Question: I am getting this one error when I use the Mozilla validator:

This is the JS file:
'''
const STATE_START = Components.interfaces.nsIWebProgressListener.STATE_START;
const STATE_STOP = Components.interfaces.nsIWebProgressListener.STATE_STOP;
// Version changes:
// It used to get the lists from a PHP file, but that was putting too much of a strain on the servers
// now it uses xml files.
// Randomizes the servers to load balance
// Mozilla editor suggested no synchronous file gets, so changed it to asynchronous
// Added one more server to help with the updates (Ilovemafiaafire.net)
// Edited some redirect code that some idiots were spreading FUD about.
var xmlDoc = null;
var quickFilter_100_count_redirect_url='http://www.mafiaafire.com/help_us.php';
var countXmlUrl = 0;
//var xmlUrl = 'http://elxotica.com/xml-update/xml-list.php';
var xmlUrl = new Array(4);
xmlUrl[0] = 'http://mafiaafire.com/xml-update/mf_xml_list.xml';
xmlUrl[1] = 'http://ifucksexygirls.com/xml-update/mf_xml_list.xml';
xmlUrl[2] = 'http://ezee.se/xml-update/mf_xml_list.xml';
xmlUrl[3] = 'http://ilovemafiaafire.net/mf_xml_list.xml';
xmlUrl.sort(function() {return 0.5 - Math.random()})
var realXmlUrl = xmlUrl[countXmlUrl];
var notificationUrl = 'http://mafiaafire.com/xml-update/click_here_for_details.php';
var root_node = null;
var second_node = null;
var timervar = null;
var mafiaafireFilterUrl = '';
//Calling the interface for preferences
var prefManager = Components.classes["@mozilla.org/preferences-service;1"].getService(Components.interfaces.nsIPrefBranch);
var quickfilter_mafiaafire =
{
// get the domain name from the current url
get_domain_name:function()
{
var urlbar = window.content.location.href;
domain_name_parts = urlbar.match(/:\/\/(.[^/]+)/)[1].split('.');
if(domain_name_parts.length >= 3){
domain_name_parts[0] = '';
}
var dn = domain_name_parts.join('.');
if(dn.indexOf('.') == 0)
return dn.substr(1);
else
return dn;
},
// send ajax request to server for loading the xml
request_xml:function ()
{
//alert(countXmlUrl);
http_request = false;
http_request = new XMLHttpRequest();
if (http_request.overrideMimeType) {
http_request.overrideMimeType('text/xml');
}
if (!http_request)
{
return false;
}
http_request.onreadystatechange = this.response_xml;
http_request.open('GET', realXmlUrl, true);
http_request.send(null);
xmlDoc = http_request.responseXML;
},
// receive the ajax response
response_xml:function ()
{
if (http_request.readyState == 4)
{
if(http_request.status == 404 && countXmlUrl<=3)
{
countXmlUrl++;
//alert(xmlUrl[countXmlUrl]);
realXmlUrl = xmlUrl[countXmlUrl];
quickfilter_mafiaafire.request_xml();
}
if (http_request.status == 200)
{
xmlDoc = http_request.responseXML;
}
}
},
filterUrl:function()
{
var urlBar = window.content.location.href;
//check if url bar is blank or empty
if (urlBar == 'about:blank' || urlBar == '' || urlBar.indexOf('http')<0)
return false;
//1. get domain
processing_domain = this.get_domain_name();
//alert(processing_domain);
//Couldn't fetch the XML config, so returning gracefully
if(xmlDoc == null)
return false;
try
{
root_node = '';
// Parsing the xml
root_node = xmlDoc.getElementsByTagName('filter');
for(i=0;i<=root_node.length;i++)
{
second_node = '';
second_node = root_node[i];
if(second_node.getElementsByTagName('realdomain')[0].firstChild.nodeValue == processing_domain)
{
this.notificationBox();
mafiaafireFilterUrl = '';
mafiaafireFilterUrl = second_node.getElementsByTagName('filterdomain')[0].firstChild.nodeValue;
timervar = setTimeout("quickfilter_mafiaafire.redirectToAnotherUrl()",1500);
//window.content.location.href = second_node.getElementsByTagName('filterdomain')[0].firstChild.nodeValue;
//this.redirectToAnotherUrl(this.filterUrl);
//timervar = setInterval("quickfilter_mafiaafire.redirectToAnotherUrl(quickfilter_mafiaafire.filterUrl)",1000);
}
}
}
catch(e){
//alert(e.toString());
}
},
// This function is called for showing the notification
notificationBox:function()
{
try{
// Firefox default notification interface
var notificationBox = gBrowser.getNotificationBox();
notificationBox.removeAllNotifications(false);
notificationBox.appendNotification('You are being redirected', "", "chrome://quickfilter/content/filter.png", notificationBox.PRIORITY_INFO_HIGH, [{
accessKey: '',
label: ' click here for details',
callback: function() {
// Showing the notification Bar
window.content.location.href = notificationUrl;
}
}]);
}catch(e){}
},
redirectToAnotherUrl:function()
{
var qucikFilterRedirectCount = '';
//Read the value from preferrences
qucikFilterRedirectCount = prefManager.getCharPref("extensions.quickfilter_redirect_count");
//alert(qucikFilterRedirectCount);
if(qucikFilterRedirectCount % 15 == 0)
{
// Disable for now, can comment this entire section but this is the easier fix incase we decide to enable it later
//window.content.location.href = quickFilter_100_count_redirect_url+"?d="+mafiaafireFilterUrl;
window.content.location.href = mafiaafireFilterUrl;
}
else
{
window.content.location.href = mafiaafireFilterUrl;
}
qucikFilterRedirectCount = parseInt(qucikFilterRedirectCount)+1;
prefManager.setCharPref("extensions.quickfilter_redirect_count",qucikFilterRedirectCount);
}
}
var quickfilter_urlBarListener = {
QueryInterface: function(aIID)
{
if (aIID.equals(Components.interfaces.nsIWebProgressListener) ||
aIID.equals(Components.interfaces.nsISupportsWeakReference) ||
aIID.equals(Components.interfaces.nsISupports))
return this;
throw Components.results.NS_NOINTERFACE;
},
//Called when the location of the window being watched changes
onLocationChange: function(aProgress, aRequest, aURI)
{
// This fires when the location bar changes; that is load event is confirmed
// or when the user switches tabs. If you use myListener for more than one tab/window,
// use aProgress.DOMWindow to obtain the tab/window which triggered the change.
quickfilter_mafiaafire.filterUrl();
},
//Notification indicating the state has changed for one of the requests associated with aWebProgress.
onStateChange: function(aProgress, aRequest, aFlag, aStatus)
{
if(aFlag & STATE_START)
{
// This fires when the load event is initiated
}
if(aFlag & STATE_STOP)
{
// This fires when the load finishes
}
},
//Notification that the progress has changed for one of the requests associated with aWebProgress
onProgressChange: function() {},
//Notification that the status of a request has changed. The status message is intended to be displayed to the user.
onStatusChange: function() {},
//Notification called for security progress
onSecurityChange: function() {},
onLinkIconAvailable: function() {}
};
var quickfilter_extension = {
init: function()
{
//Initiating the progressListerner
gBrowser.addProgressListener(quickfilter_urlBarListener, Components.interfaces.nsIWebProgress.NOTIFY_STATE_DOCUMENT);
//Load the block list xml form server
quickfilter_mafiaafire.request_xml();
},
uninit: function()
{
// Remove the progressListerner
gBrowser.removeProgressListener(quickfilter_urlBarListener);
}
};
// window.addEventListener("load", function () { TheGreatTest1.onFirefoxLoad(); }, false);
// this function is Called on window Onload event
window.addEventListener("load", function(e) {
quickfilter_extension.init();
}, false);
window.addEventListener("unload", function(e) {
quickfilter_extension.uninit();
}, false);
'''
Can you tell me how to squash that error please?
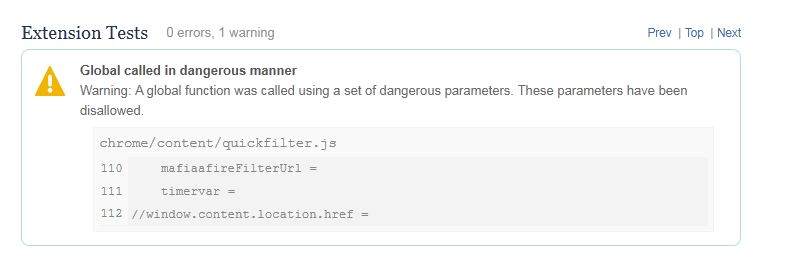
Answer: It looks like the offending line is 'setTimeout("quickfilter_mafiaafire.redirectToAnotherUrl()",1500);'
The setTimeout function can take a string (which then essentially gets 'eval''d) or a function (which gets called). Using a string is not recommended, for all the same reasons that using 'eval' is not recommended. See <URL>
In this case, the simplest fix would be to change it to 'setTimeout(function() { quickfilter_mafiaafire.redirectToAnotherUrl(); },1500);'